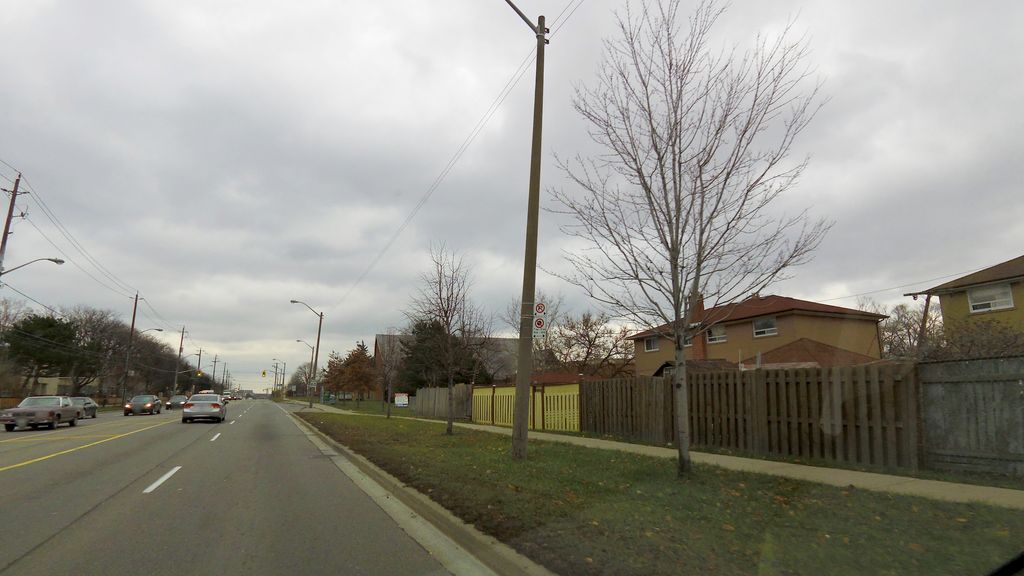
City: toronto